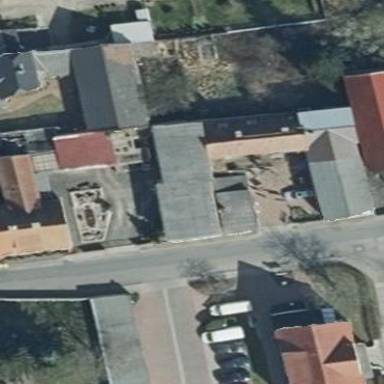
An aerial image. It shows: Simple house.